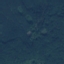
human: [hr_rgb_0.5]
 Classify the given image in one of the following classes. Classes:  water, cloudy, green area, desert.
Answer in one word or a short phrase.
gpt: green area